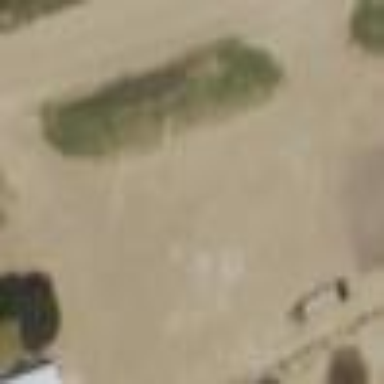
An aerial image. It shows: Parking area.